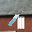
Label: 1